Field crop: tomato
Growth stage: 1
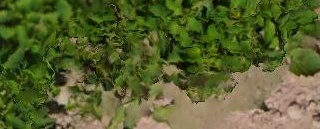
Species: tomato